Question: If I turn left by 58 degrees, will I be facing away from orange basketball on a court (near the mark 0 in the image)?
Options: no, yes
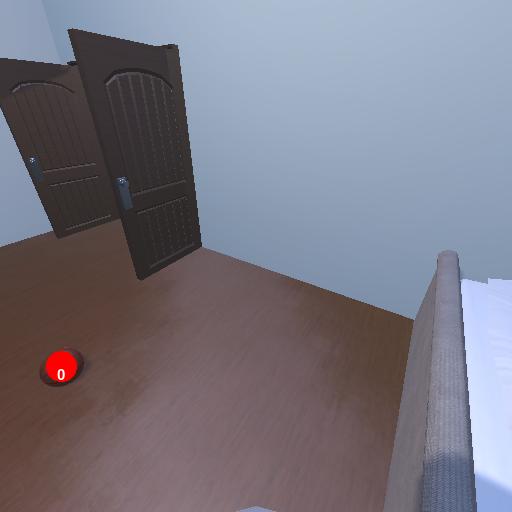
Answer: no